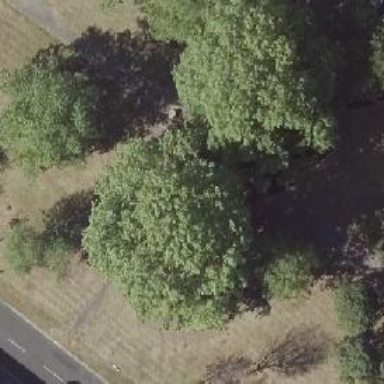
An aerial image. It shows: Footway along the road.